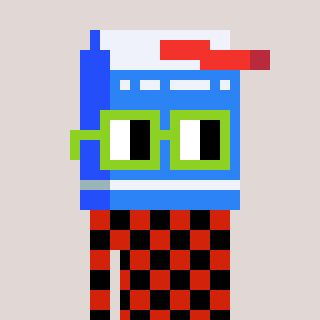
a pixel art character with square light green glasses, a milk-shaped head and a red-colored body on a warm background